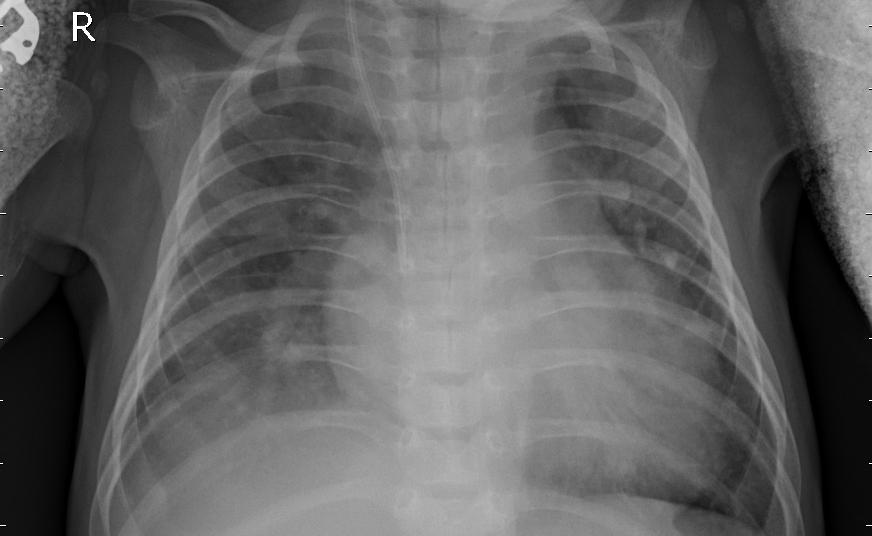
Diagnosis: PNEUMONIA